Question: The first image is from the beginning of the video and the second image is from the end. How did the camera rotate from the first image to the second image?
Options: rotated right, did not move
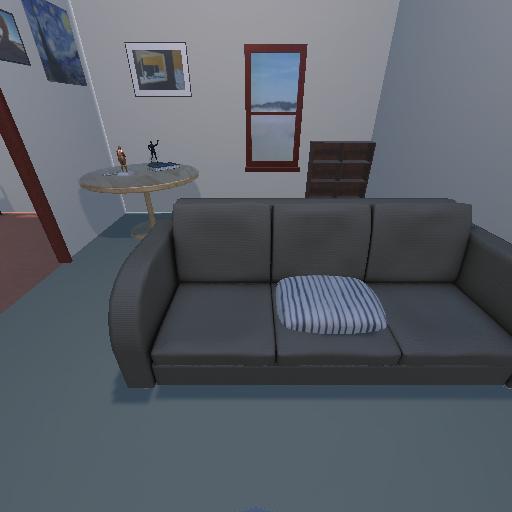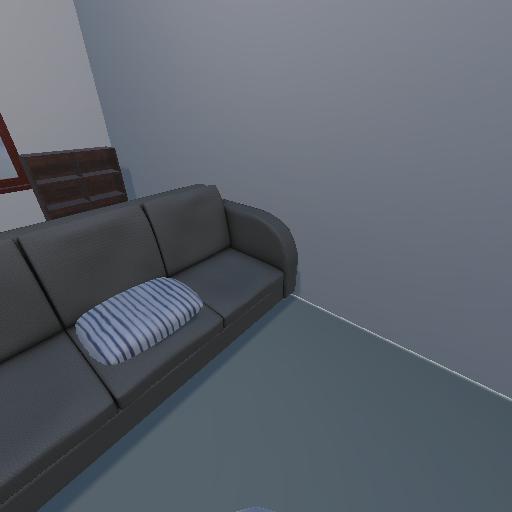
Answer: rotated right